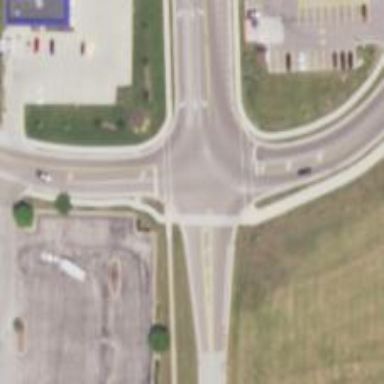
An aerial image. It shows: Uncontrolled road crossing with lines marking the way.